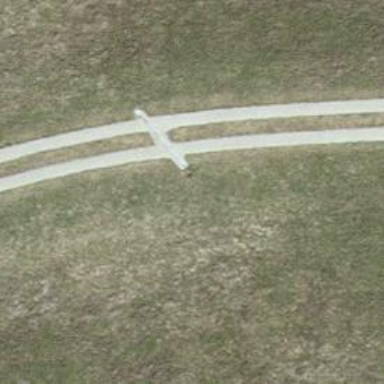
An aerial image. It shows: Unpaved track with grade2 surface.